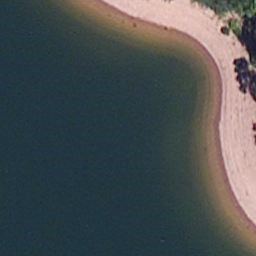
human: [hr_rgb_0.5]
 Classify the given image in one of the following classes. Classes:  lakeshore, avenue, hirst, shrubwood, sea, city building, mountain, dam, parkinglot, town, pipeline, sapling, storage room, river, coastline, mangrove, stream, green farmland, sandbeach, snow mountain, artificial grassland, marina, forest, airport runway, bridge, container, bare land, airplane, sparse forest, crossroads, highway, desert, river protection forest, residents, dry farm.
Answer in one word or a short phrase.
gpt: lakeshore